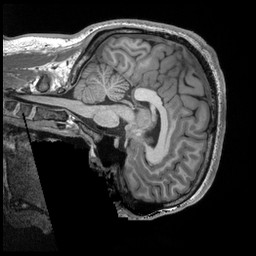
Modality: T1w
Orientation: sagittal
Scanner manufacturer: siemens
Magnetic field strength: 3 T
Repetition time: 2.3 s
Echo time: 0.00298 s